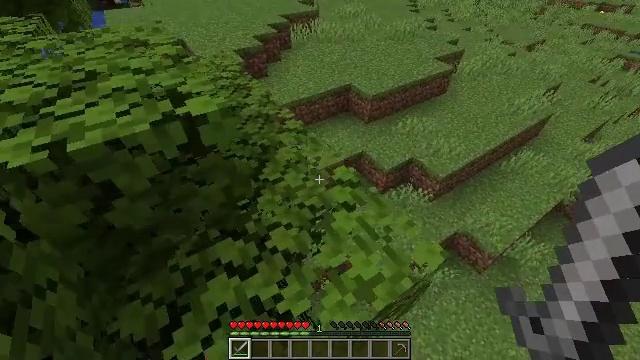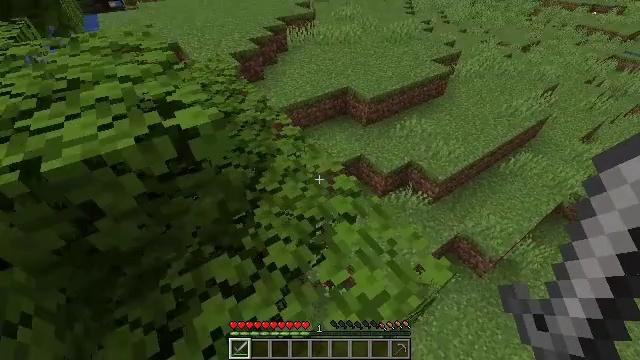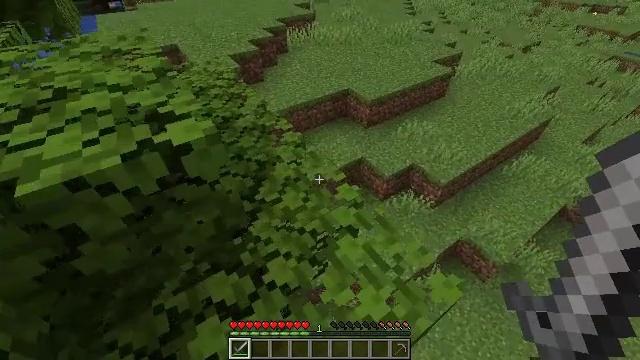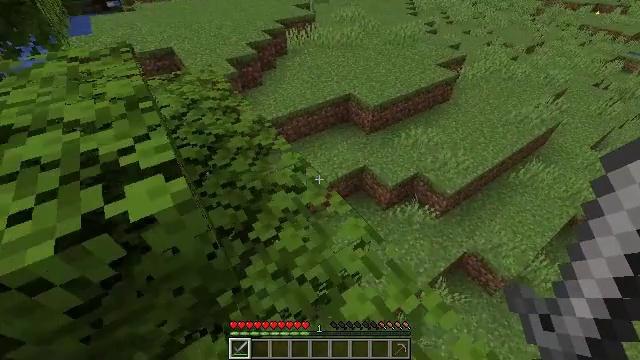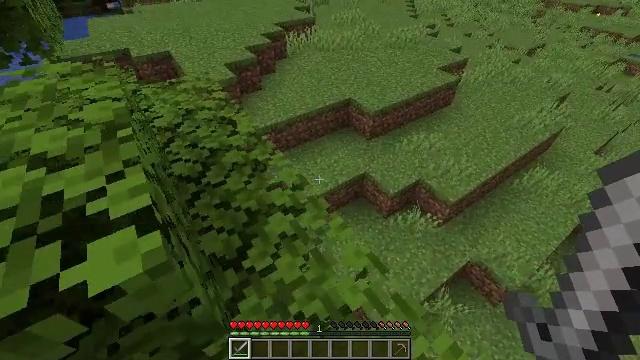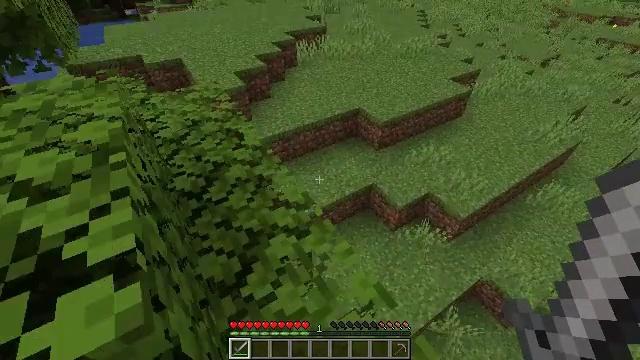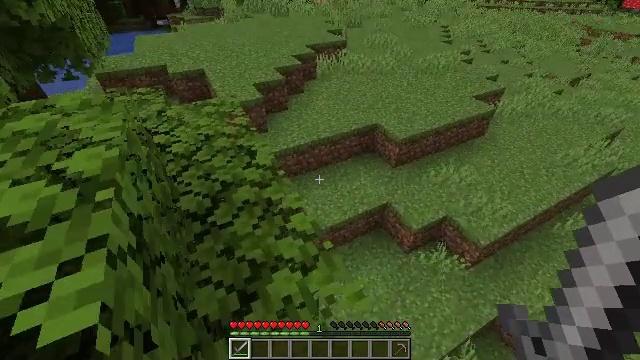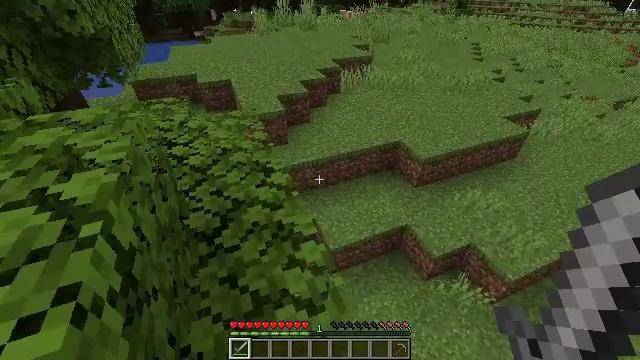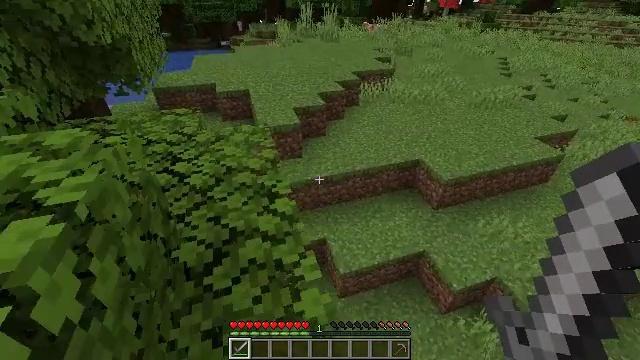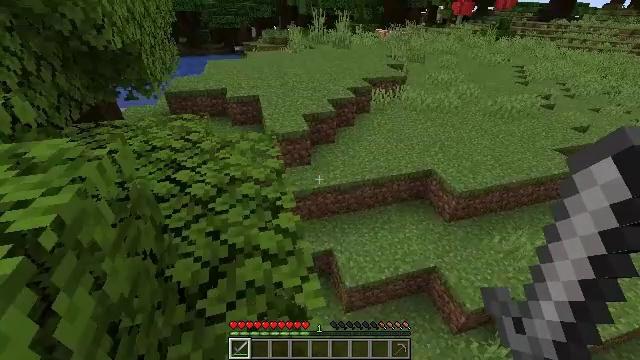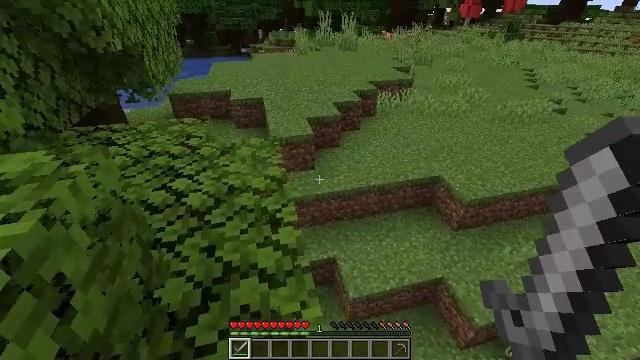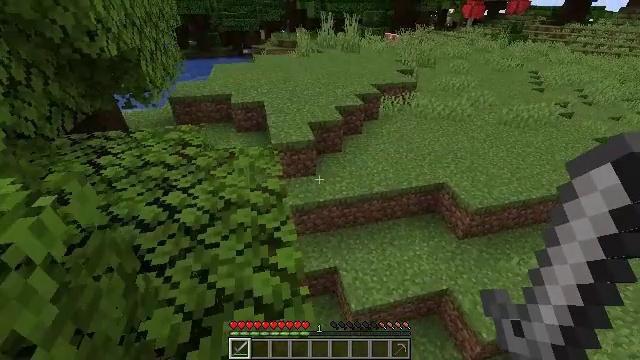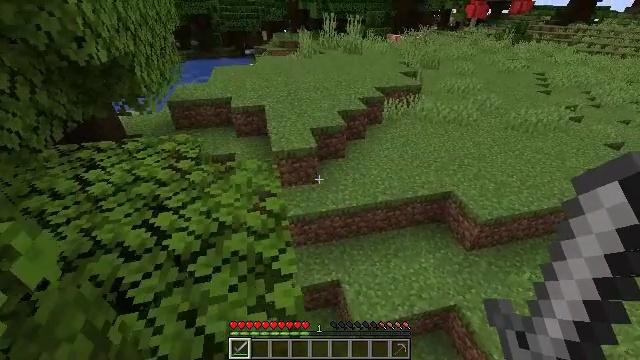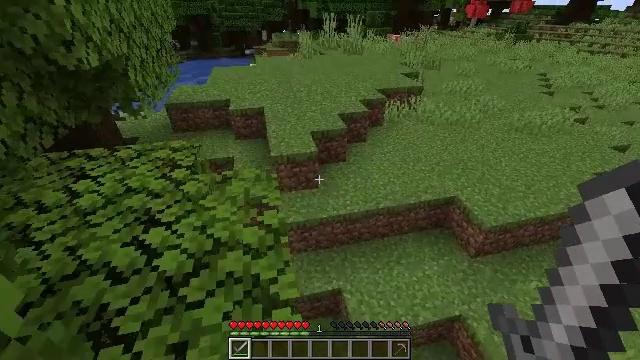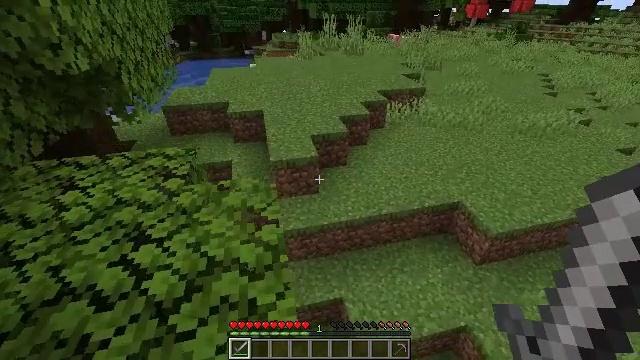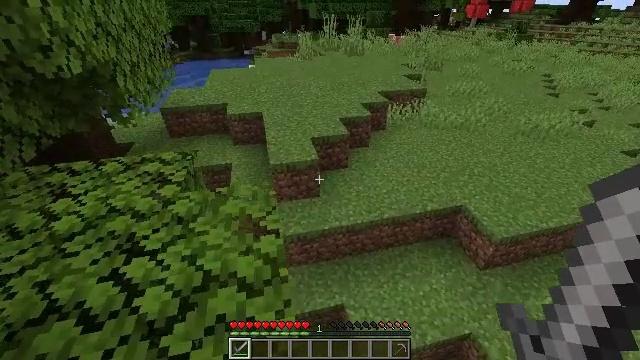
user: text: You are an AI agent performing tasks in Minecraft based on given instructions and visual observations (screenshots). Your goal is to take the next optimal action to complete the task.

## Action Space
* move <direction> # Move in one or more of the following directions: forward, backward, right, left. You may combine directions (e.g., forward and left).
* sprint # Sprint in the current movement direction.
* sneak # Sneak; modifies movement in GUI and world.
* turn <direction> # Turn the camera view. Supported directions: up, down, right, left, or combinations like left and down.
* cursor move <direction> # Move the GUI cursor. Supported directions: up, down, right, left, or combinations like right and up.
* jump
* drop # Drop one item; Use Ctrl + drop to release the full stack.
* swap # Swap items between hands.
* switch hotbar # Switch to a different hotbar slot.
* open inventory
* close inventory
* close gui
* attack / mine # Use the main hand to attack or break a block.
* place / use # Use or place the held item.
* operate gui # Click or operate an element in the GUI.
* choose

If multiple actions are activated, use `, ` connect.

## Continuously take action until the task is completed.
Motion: motion action
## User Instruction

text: Heat cod in the furnace to get cooked cod.
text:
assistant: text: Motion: move forward
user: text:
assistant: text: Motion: move forward
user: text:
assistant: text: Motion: move forward
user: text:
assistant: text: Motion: move forward
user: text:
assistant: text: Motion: move forward, turn left and up
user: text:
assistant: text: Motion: move forward, turn left and up
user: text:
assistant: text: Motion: move forward, turn left and up
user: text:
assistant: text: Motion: move forward, turn left and up
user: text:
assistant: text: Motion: move forward, turn left
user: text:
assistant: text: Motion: move forward, turn left
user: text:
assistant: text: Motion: move forward
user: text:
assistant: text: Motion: move forward
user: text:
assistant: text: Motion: move forward
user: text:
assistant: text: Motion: move forward
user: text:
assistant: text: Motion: move forward and move left
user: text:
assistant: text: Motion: move forward and move left
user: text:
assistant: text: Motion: move forward and move left
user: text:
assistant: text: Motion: move forward and move left
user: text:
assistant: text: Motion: move forward, turn right
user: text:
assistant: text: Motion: turn right
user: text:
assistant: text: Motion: move forward
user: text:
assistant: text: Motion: move forward
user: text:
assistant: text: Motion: move forward
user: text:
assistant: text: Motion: no_op
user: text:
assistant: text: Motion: no_op
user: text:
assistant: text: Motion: move forward
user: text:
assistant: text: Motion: move forward
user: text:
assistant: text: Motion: move forward
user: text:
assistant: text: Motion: move forward, turn right
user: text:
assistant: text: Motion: move forward, turn right, jump